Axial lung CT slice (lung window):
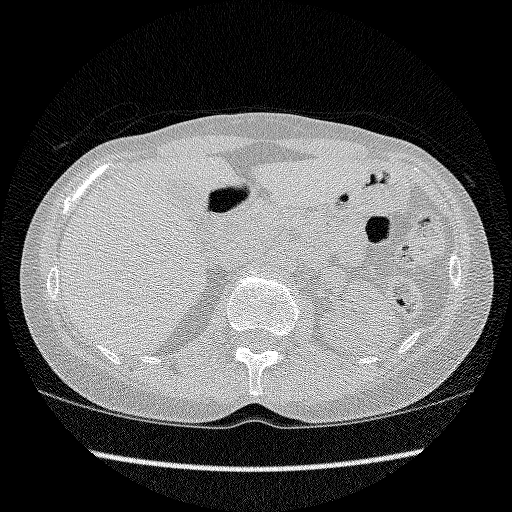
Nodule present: no